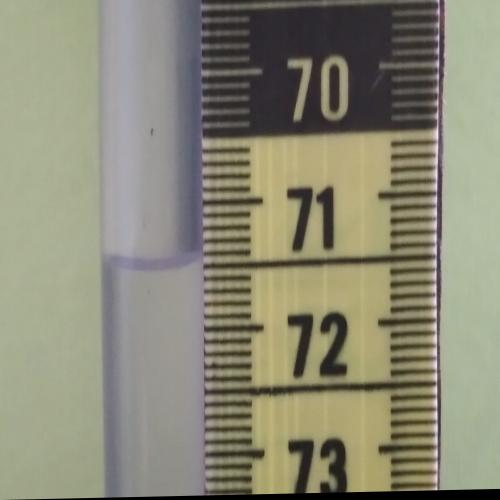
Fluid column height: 71.5 cm